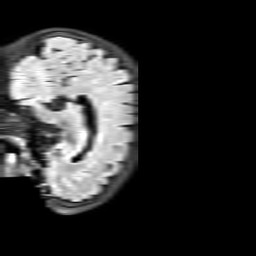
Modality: FLAIR
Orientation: sagittal
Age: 70
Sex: female
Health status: ill
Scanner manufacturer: philips
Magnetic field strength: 3 T
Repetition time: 4.8 s
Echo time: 0.3 s